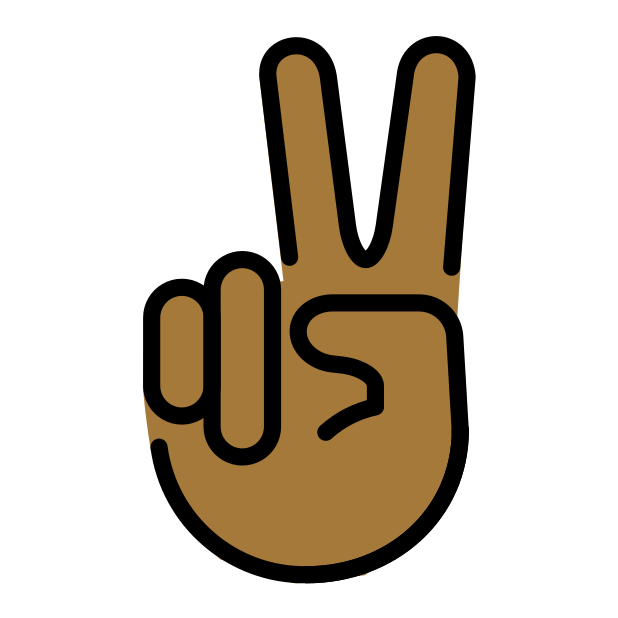
victory hand: medium-dark skin tone